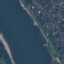
Label: River